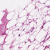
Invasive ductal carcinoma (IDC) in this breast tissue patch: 0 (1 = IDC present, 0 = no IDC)